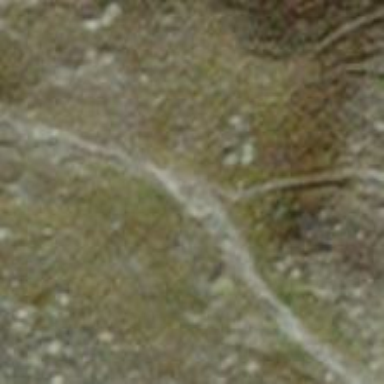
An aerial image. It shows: Path.